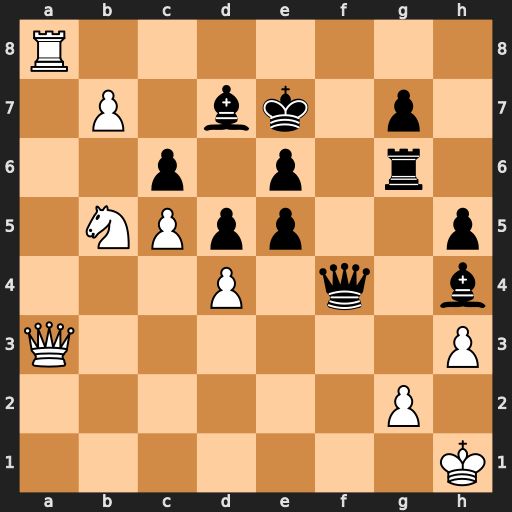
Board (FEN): R7/1P1bk1p1/2p1p1r1/1NPpp2p/3P1q1b/Q6P/6P1/7K
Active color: w
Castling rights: -
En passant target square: -
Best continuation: Qf3 Qc1+ Kh2 Rf6 b8=Q